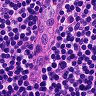
Metastatic tissue present: no